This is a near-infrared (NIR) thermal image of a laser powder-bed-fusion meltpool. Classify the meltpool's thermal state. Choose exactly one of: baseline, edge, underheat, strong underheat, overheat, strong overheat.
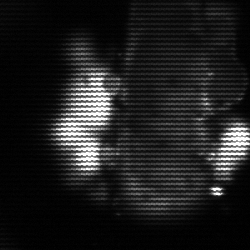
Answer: strong underheat